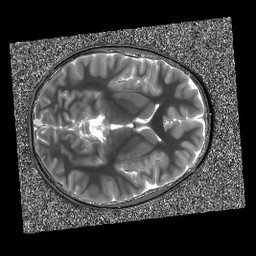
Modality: T1map
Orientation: axial
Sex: male
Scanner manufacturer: siemens
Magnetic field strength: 3 T
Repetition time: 5 s
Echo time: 0.00355 s